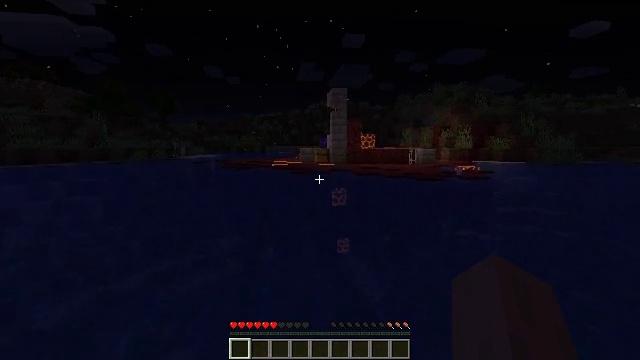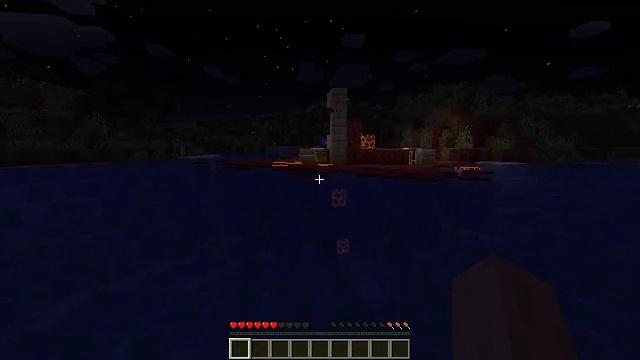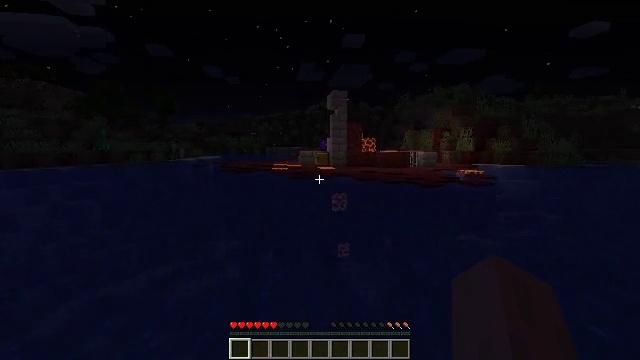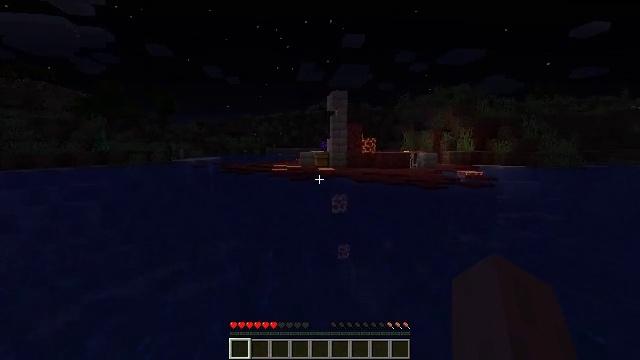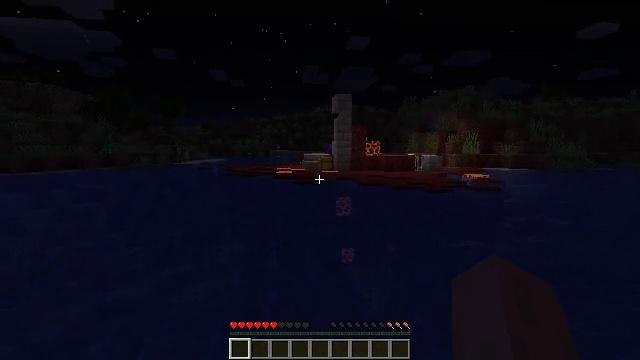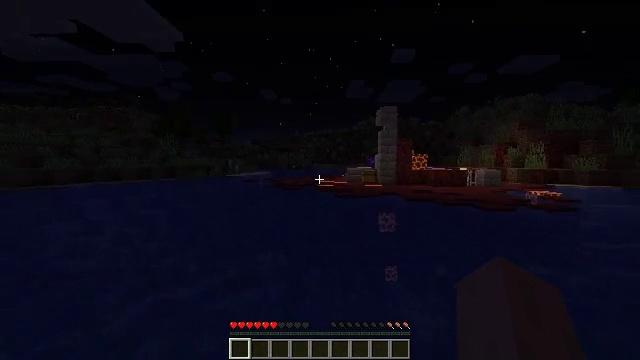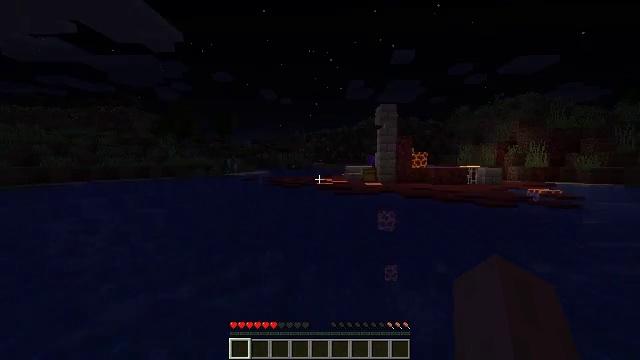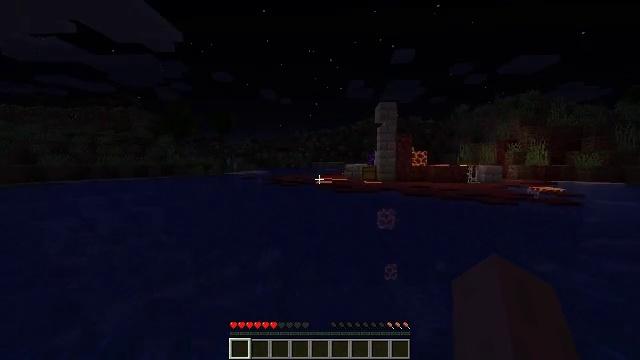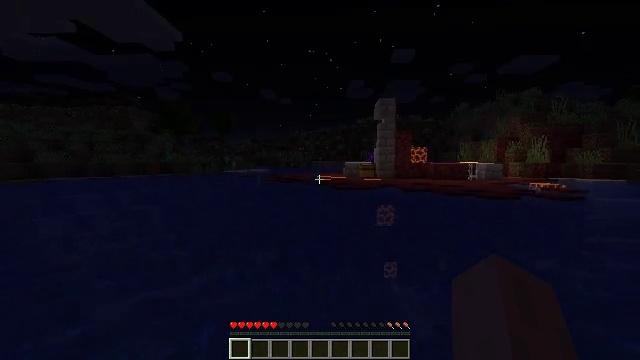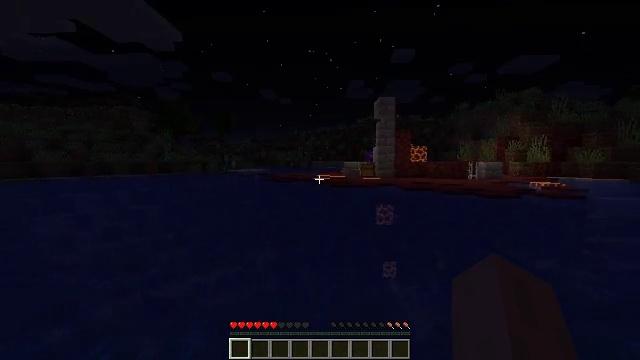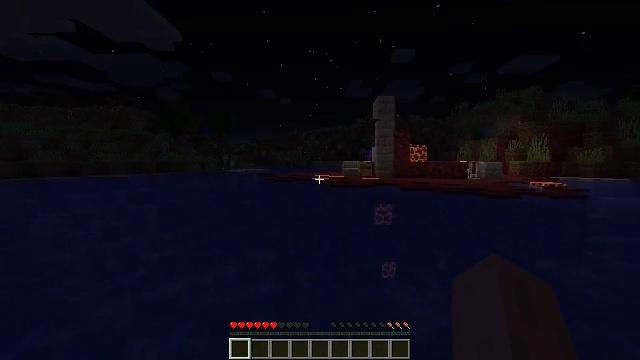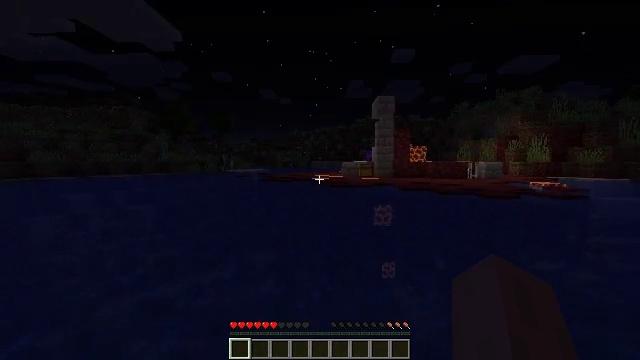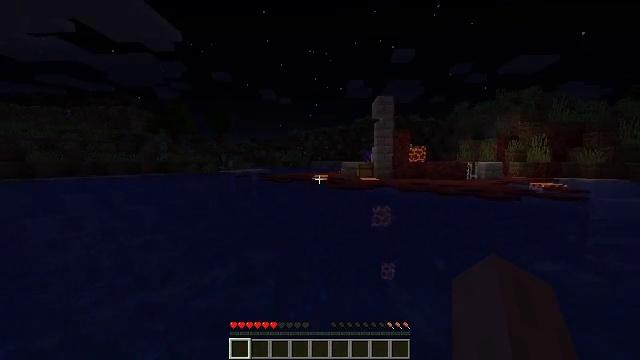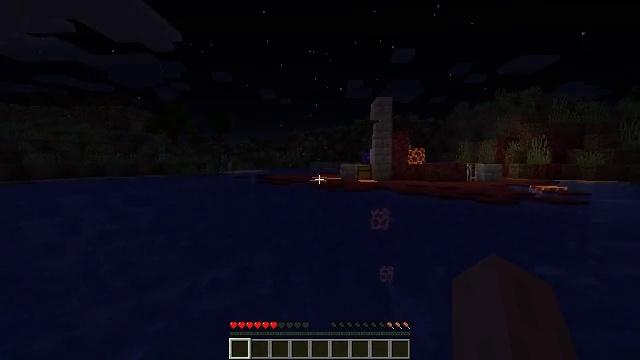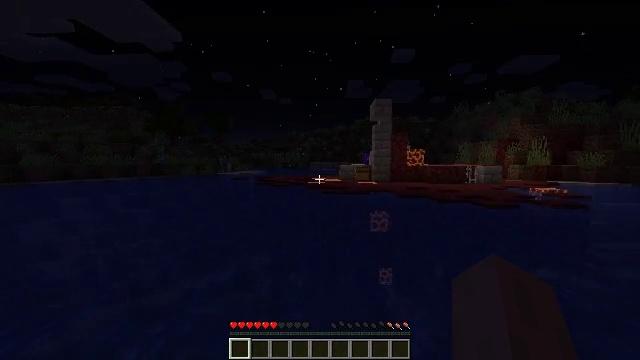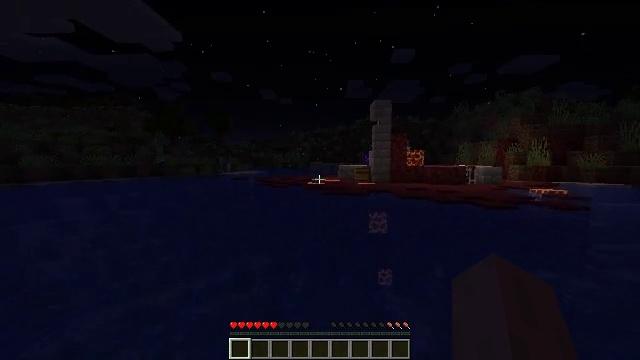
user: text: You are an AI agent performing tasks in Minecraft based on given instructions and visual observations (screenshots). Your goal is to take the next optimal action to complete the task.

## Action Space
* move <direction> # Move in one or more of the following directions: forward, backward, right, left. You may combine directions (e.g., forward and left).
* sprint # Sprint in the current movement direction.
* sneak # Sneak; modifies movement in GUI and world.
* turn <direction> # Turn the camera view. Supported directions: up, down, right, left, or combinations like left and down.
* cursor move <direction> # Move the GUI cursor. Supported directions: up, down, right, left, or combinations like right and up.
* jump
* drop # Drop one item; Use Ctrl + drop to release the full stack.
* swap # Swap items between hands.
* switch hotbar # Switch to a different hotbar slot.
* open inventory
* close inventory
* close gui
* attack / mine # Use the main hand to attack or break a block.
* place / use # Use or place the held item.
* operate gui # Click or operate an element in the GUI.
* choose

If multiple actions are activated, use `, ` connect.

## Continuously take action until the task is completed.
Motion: motion action
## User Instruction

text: Dig up the grass block for dirt.
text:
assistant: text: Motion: move forward, jump
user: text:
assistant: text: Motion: move forward, jump
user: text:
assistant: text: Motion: move forward, jump
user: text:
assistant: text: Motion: move forward and move right, jump
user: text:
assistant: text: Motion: move forward and move right, turn left and up, jump
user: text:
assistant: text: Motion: move forward and move right, jump
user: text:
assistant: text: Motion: move forward and move right, jump
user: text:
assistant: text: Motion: move forward and move right, jump
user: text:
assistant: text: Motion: move forward and move right, jump
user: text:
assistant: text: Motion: move forward and move right, jump
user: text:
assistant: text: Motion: move forward and move right, jump
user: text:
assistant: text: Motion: move forward and move right, jump
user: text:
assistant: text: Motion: move forward and move right, jump
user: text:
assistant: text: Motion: move forward and move right, jump
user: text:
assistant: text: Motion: move forward and move right, jump
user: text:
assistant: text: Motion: move forward and move right, jump
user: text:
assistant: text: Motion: move forward and move right, jump
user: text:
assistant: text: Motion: move forward and move right, jump
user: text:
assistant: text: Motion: move forward and move right, jump
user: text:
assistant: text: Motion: move forward and move right, jump
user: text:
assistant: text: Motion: move forward, jump
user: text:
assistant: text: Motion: move forward, jump
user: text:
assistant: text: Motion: move forward, jump
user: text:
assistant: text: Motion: move forward, jump
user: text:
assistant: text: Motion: move forward, jump
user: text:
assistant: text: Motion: move forward, jump
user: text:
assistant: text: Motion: move forward, jump
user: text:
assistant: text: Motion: move forward, jump
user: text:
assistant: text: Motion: move forward, jump
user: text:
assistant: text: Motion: move forward, jump